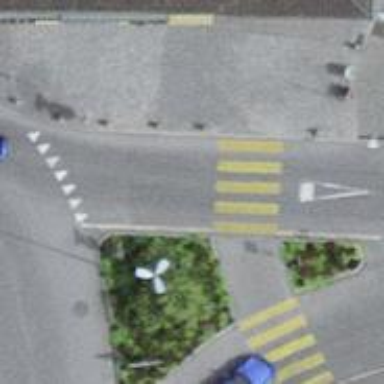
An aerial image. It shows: Footway located on traffic island.